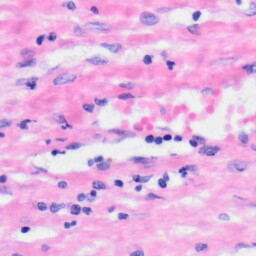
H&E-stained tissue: Liver